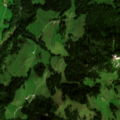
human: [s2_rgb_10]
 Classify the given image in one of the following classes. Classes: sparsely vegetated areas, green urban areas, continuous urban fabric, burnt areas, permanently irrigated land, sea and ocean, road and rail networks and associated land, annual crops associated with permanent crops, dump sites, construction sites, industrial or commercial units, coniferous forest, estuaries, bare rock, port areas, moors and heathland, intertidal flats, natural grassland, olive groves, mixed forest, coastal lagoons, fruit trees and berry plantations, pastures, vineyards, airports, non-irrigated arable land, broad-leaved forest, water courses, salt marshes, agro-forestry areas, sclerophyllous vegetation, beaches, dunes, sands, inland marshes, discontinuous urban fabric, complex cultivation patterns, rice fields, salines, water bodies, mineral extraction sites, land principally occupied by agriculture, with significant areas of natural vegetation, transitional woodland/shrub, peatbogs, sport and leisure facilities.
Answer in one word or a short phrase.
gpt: pastures, coniferous forest, mixed forest